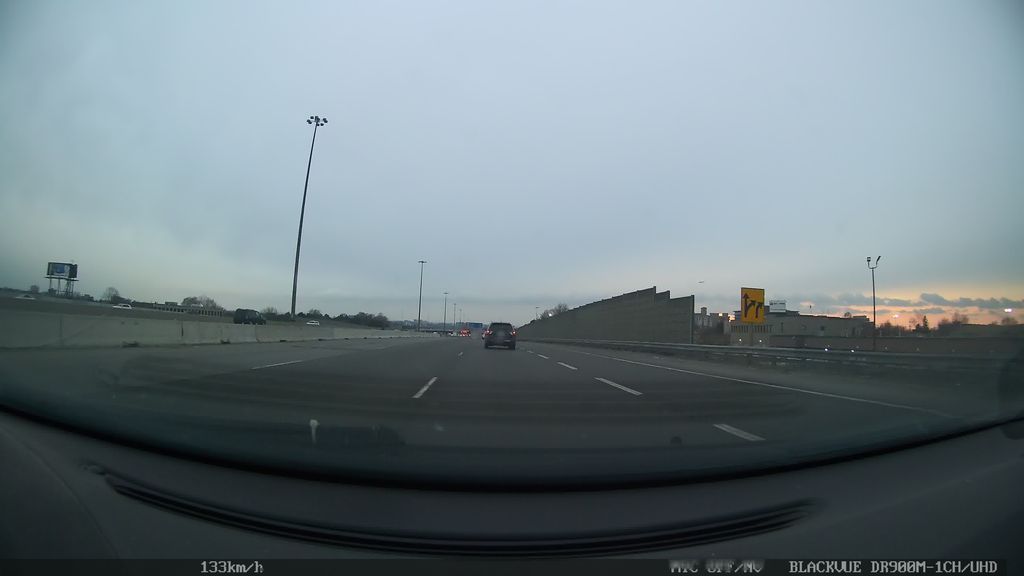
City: toronto